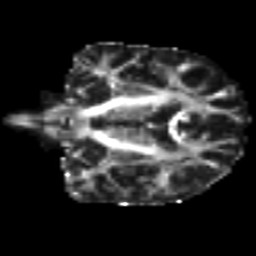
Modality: FA
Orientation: coronal
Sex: male
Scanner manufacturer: ge
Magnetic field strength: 3 T
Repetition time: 7 s
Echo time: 0.0808 s